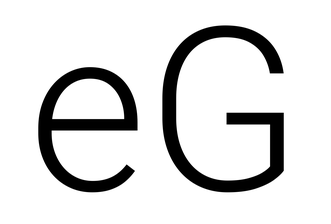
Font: Roboto_Light